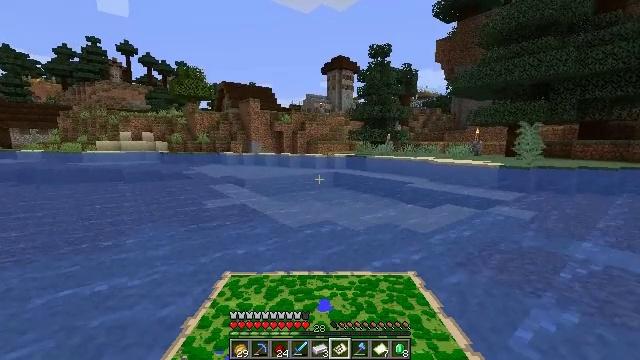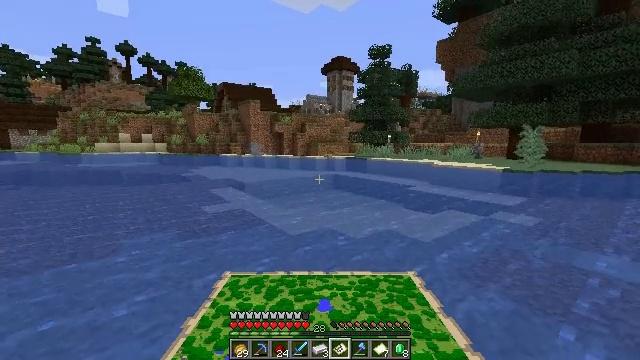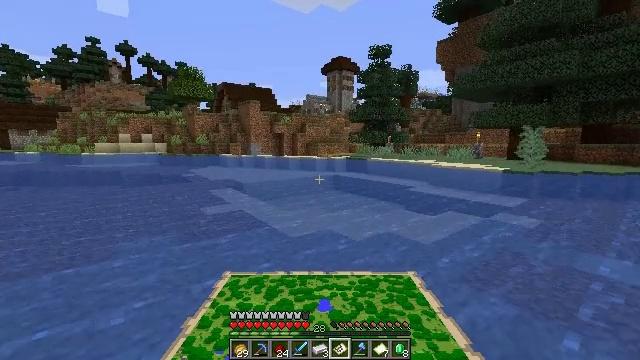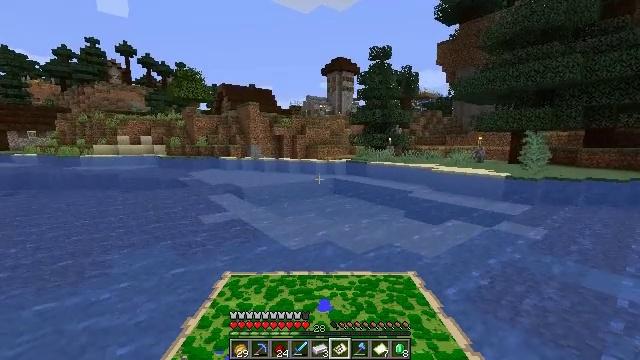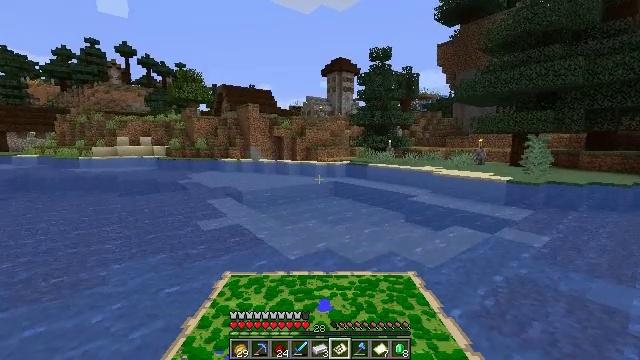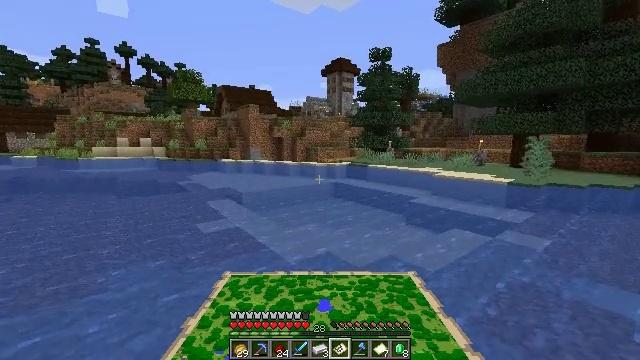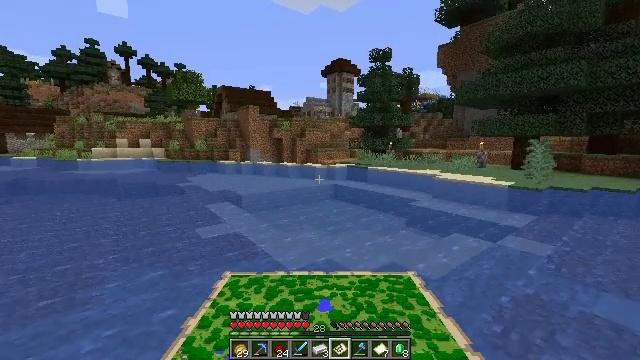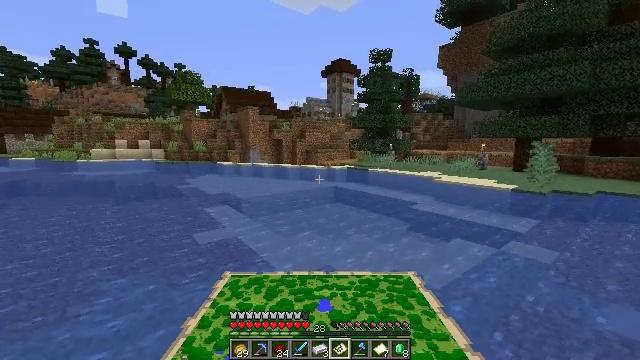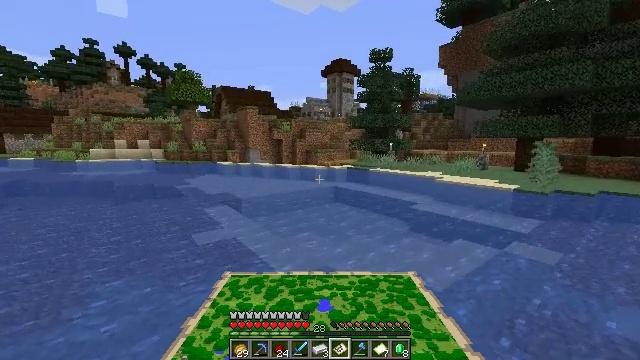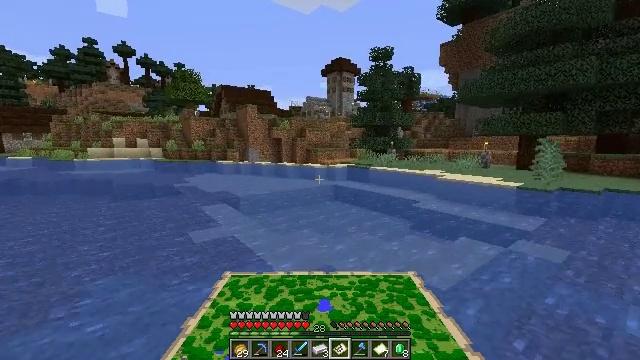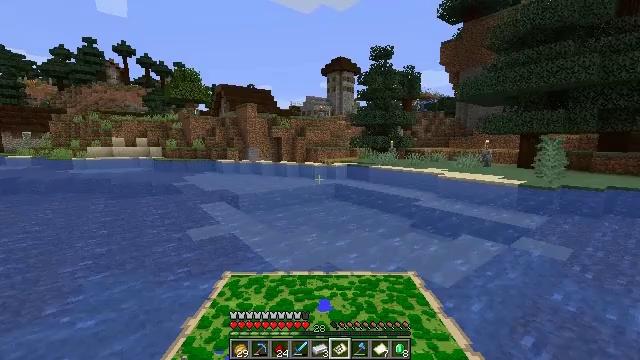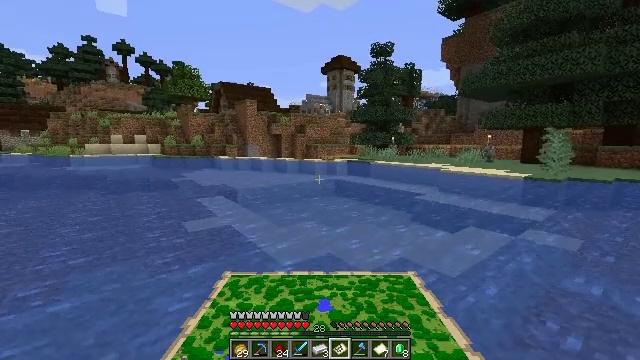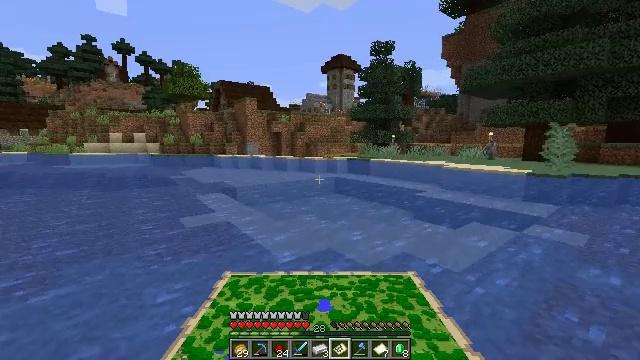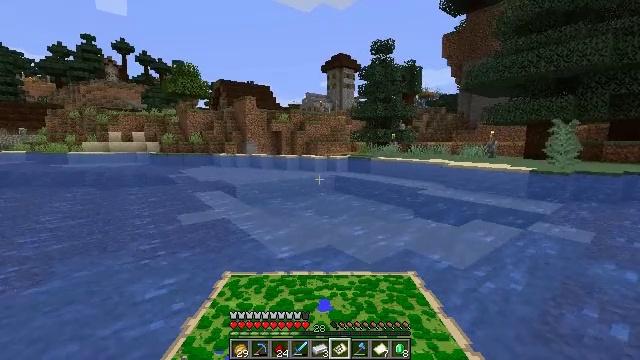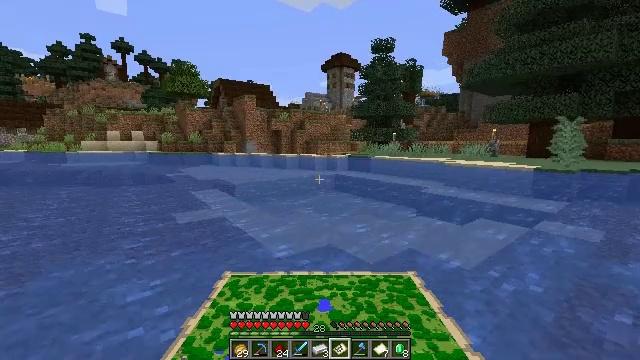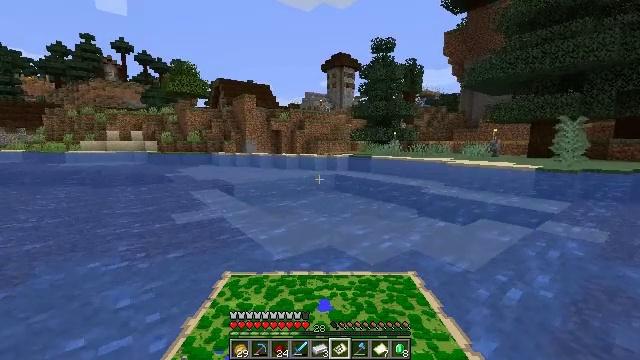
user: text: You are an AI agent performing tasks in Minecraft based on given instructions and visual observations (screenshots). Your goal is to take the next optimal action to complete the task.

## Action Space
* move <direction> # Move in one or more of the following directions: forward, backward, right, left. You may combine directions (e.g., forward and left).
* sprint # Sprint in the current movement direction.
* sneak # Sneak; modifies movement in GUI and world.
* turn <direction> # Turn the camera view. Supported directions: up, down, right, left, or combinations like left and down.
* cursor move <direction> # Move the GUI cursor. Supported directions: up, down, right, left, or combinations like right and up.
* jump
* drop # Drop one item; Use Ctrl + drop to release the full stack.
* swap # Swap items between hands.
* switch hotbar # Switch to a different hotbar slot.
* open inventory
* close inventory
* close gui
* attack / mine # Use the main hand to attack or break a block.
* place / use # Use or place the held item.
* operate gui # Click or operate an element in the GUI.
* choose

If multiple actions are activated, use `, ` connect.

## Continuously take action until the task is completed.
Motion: motion action
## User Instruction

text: Put leather in the center and surround it with sticks to craft an item frame.
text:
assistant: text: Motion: move forward, jump
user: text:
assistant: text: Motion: move forward, jump
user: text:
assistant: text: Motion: move forward, jump
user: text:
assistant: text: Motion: move forward, jump
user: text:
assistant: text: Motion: move forward, jump
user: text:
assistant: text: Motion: move forward, jump
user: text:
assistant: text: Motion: move forward, jump
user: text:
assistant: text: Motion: move forward, jump
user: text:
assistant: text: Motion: move forward, jump
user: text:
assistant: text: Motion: move forward, jump
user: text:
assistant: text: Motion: move forward, jump
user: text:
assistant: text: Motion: move forward, jump
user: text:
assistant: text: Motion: move forward, jump
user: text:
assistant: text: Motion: move forward, jump
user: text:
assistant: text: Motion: move forward, jump
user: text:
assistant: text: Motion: move forward, jump
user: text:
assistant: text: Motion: move forward, jump
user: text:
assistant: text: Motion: move forward, jump
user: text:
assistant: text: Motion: move forward, jump
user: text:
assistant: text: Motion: move forward, jump
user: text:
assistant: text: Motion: move forward, jump
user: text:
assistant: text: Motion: move forward, jump
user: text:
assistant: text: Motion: move forward, jump
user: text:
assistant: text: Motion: move forward, jump
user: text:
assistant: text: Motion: move forward, jump
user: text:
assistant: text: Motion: move forward, jump
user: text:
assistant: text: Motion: move forward, jump
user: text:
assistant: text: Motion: move forward, jump
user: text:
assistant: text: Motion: move forward, jump
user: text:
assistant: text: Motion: move forward, jump